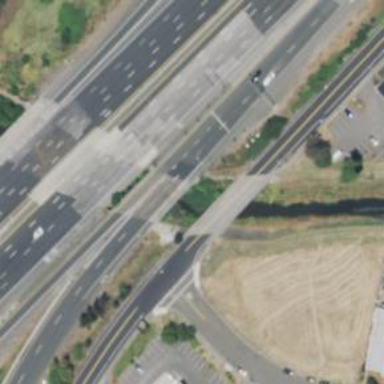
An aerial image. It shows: Motorway link bridge.